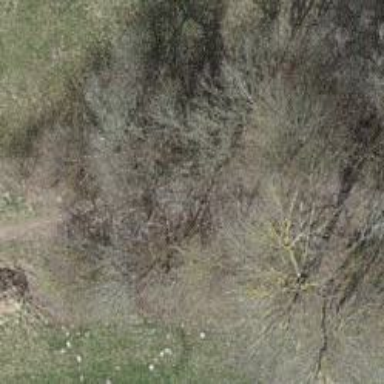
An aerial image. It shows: Path on the ground.